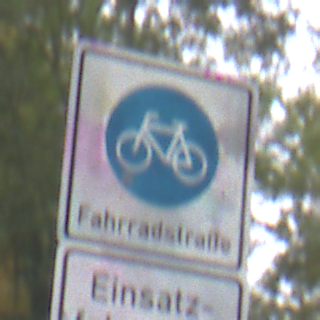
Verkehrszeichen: BeginnFahrradstrasse
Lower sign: BesondereFahrzeugeUndTransportgueter3
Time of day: Midday
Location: Outdoor (Nature)
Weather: Overcast
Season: Autumn
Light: Natural